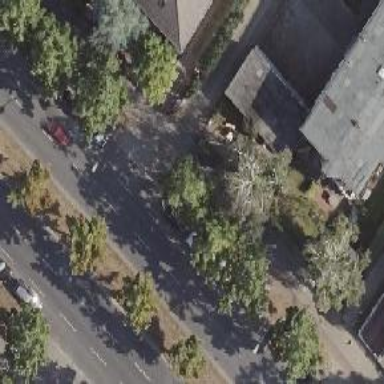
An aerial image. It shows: Avenue lined with broadleaved deciduous trees.